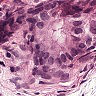
Metastatic tissue present: yes